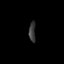
Tissue: prostate
Cell type: T cells
Senescence score: 0.3506
Nuclear area (px): 131
Mean DAPI intensity: 56.855